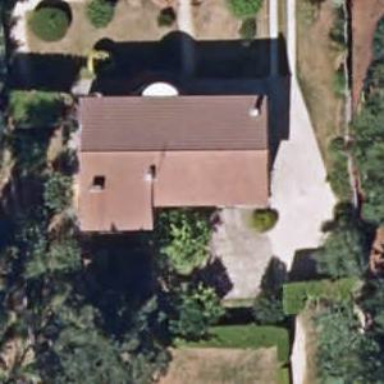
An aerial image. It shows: Simple house.